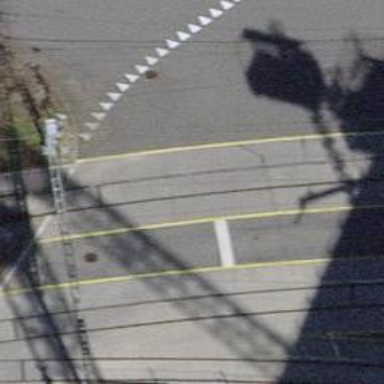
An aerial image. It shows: Single-track railway spur.